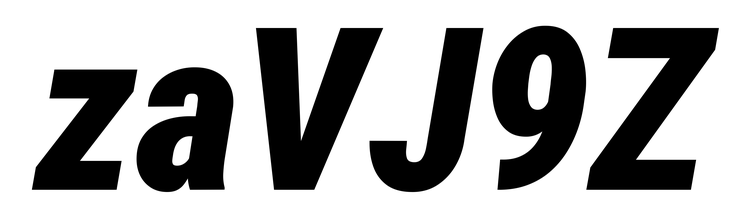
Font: Roboto-Italic_Condensed_Black_Italic